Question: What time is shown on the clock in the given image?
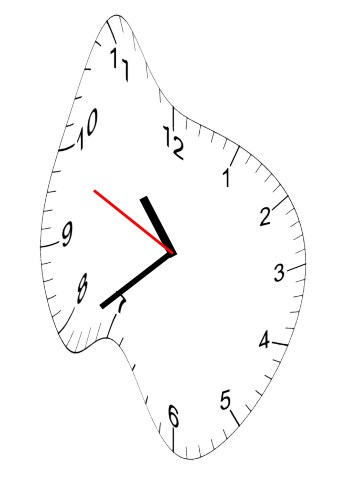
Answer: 10:38:49